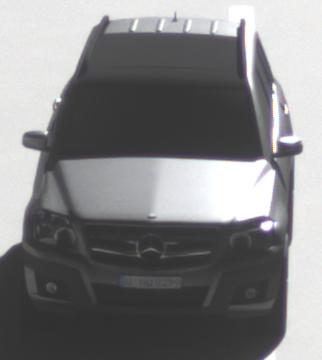
Make: Mercedes-Benz
Model: GLK 280
Detailed model: GLK-Class (204)
Model produced from: 2008/10
Model produced until: 2009/04
Doors: 5
Color: gray
Road condition: dry road
Daytime: morning or afternoon
Contrast: high contrast